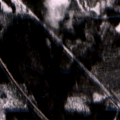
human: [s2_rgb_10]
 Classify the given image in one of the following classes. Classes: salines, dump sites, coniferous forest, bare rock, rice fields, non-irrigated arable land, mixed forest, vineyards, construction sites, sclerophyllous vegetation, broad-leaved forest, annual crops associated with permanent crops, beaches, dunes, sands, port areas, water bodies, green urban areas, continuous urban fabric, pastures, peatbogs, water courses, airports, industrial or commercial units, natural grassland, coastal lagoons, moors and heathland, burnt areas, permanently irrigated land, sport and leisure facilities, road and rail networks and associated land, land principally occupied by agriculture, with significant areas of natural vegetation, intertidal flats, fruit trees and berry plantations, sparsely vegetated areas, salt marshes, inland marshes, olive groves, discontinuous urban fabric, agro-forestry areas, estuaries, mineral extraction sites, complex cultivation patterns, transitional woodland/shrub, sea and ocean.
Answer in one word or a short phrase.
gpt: coniferous forest, mixed forest, transitional woodland/shrub